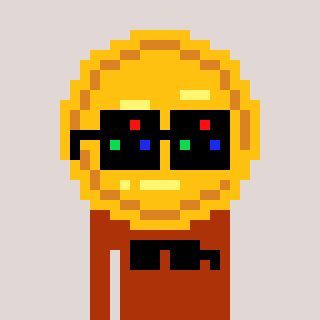
a pixel art character with square black sunglasses, a medal-shaped head and a hotbrown-colored body on a warm background